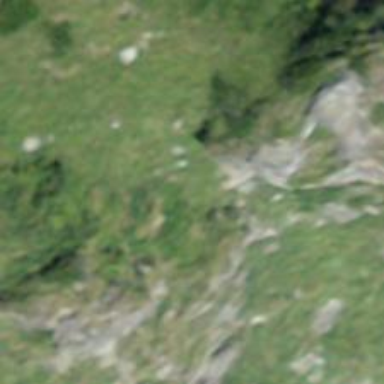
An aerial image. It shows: Natural cliff.